Question: Hello I am making an android application where I am giving text size is in 'sp' as recommended.
I am setting my font size to '25sp' to the 'TextView'. Suppose here if user pick "Large" font of the device from the settings of the device and later update it to "Normal" then my application font also vary according to that.
But Is there any calculation such that I can calculate what would be size of font if it is "Large" and "Normal" ?
Screenshot of the device font settings

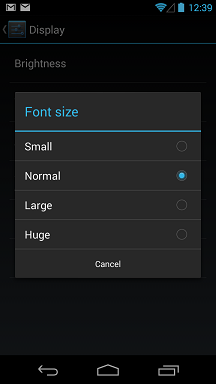
Answer: Sure, you can get view dimensions, but you do not really need to care in most cases. If you set size in 'sp' then it means you are aware what that unit means and you expect this behaviour. If you do not like fonts size being changed, simply use 'dp'